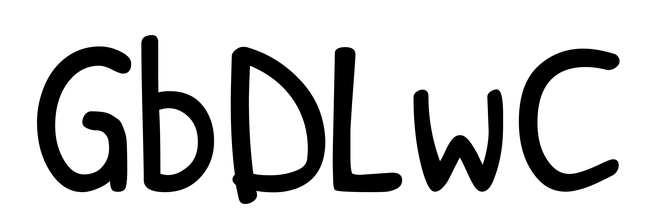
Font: PatrickHand-Regular